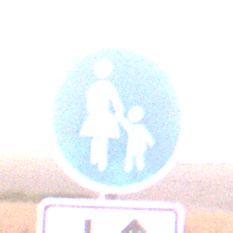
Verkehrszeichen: Gehweg
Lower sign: RichtungsangabeDurchPfeile8
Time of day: SunriseSunset
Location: Outdoor (Nature)
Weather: PartlyCloudy
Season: NotSpecified
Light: Natural